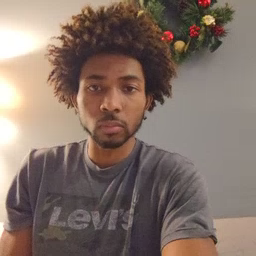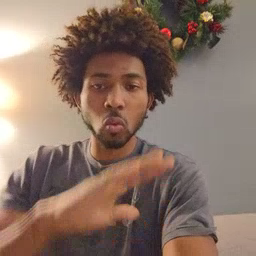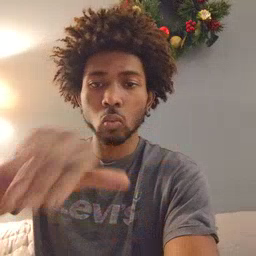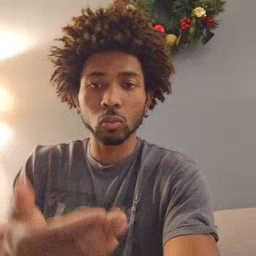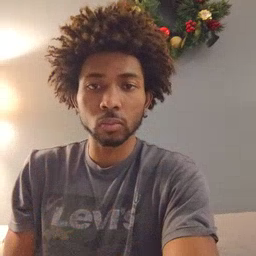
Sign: all